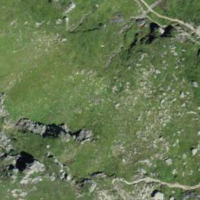
EUNIS habitat code: 26
Species observed at this site:
Primula hirsuta
Huperzia selago
Hedysarum hedysaroides